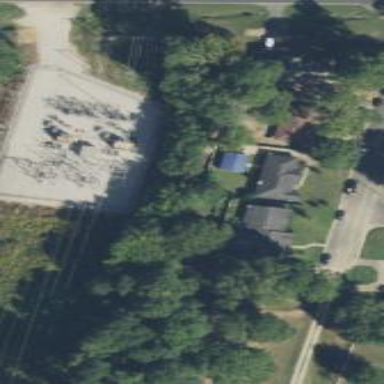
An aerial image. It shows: Distribution level power substation surrounded by fence.